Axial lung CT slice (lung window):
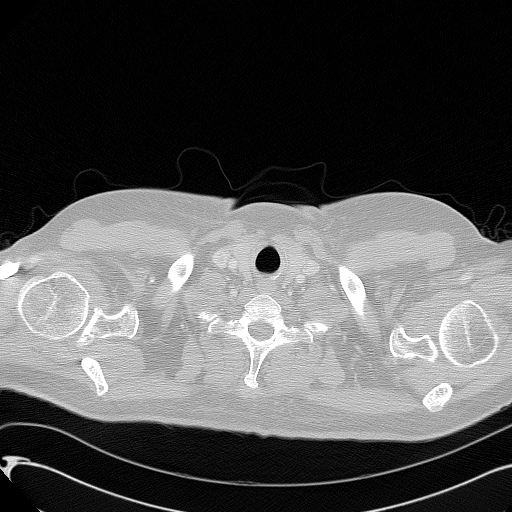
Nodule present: no